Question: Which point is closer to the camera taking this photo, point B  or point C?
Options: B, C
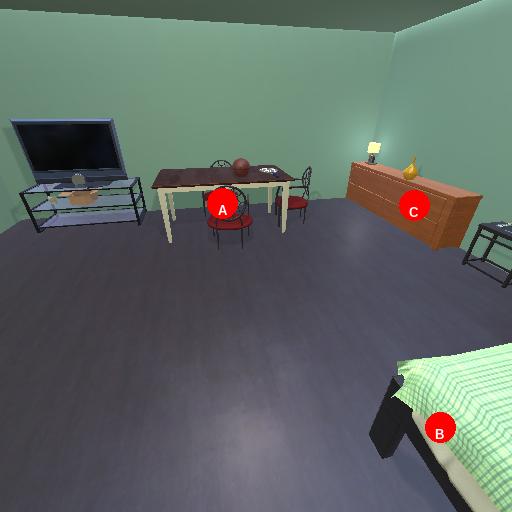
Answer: B